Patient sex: M
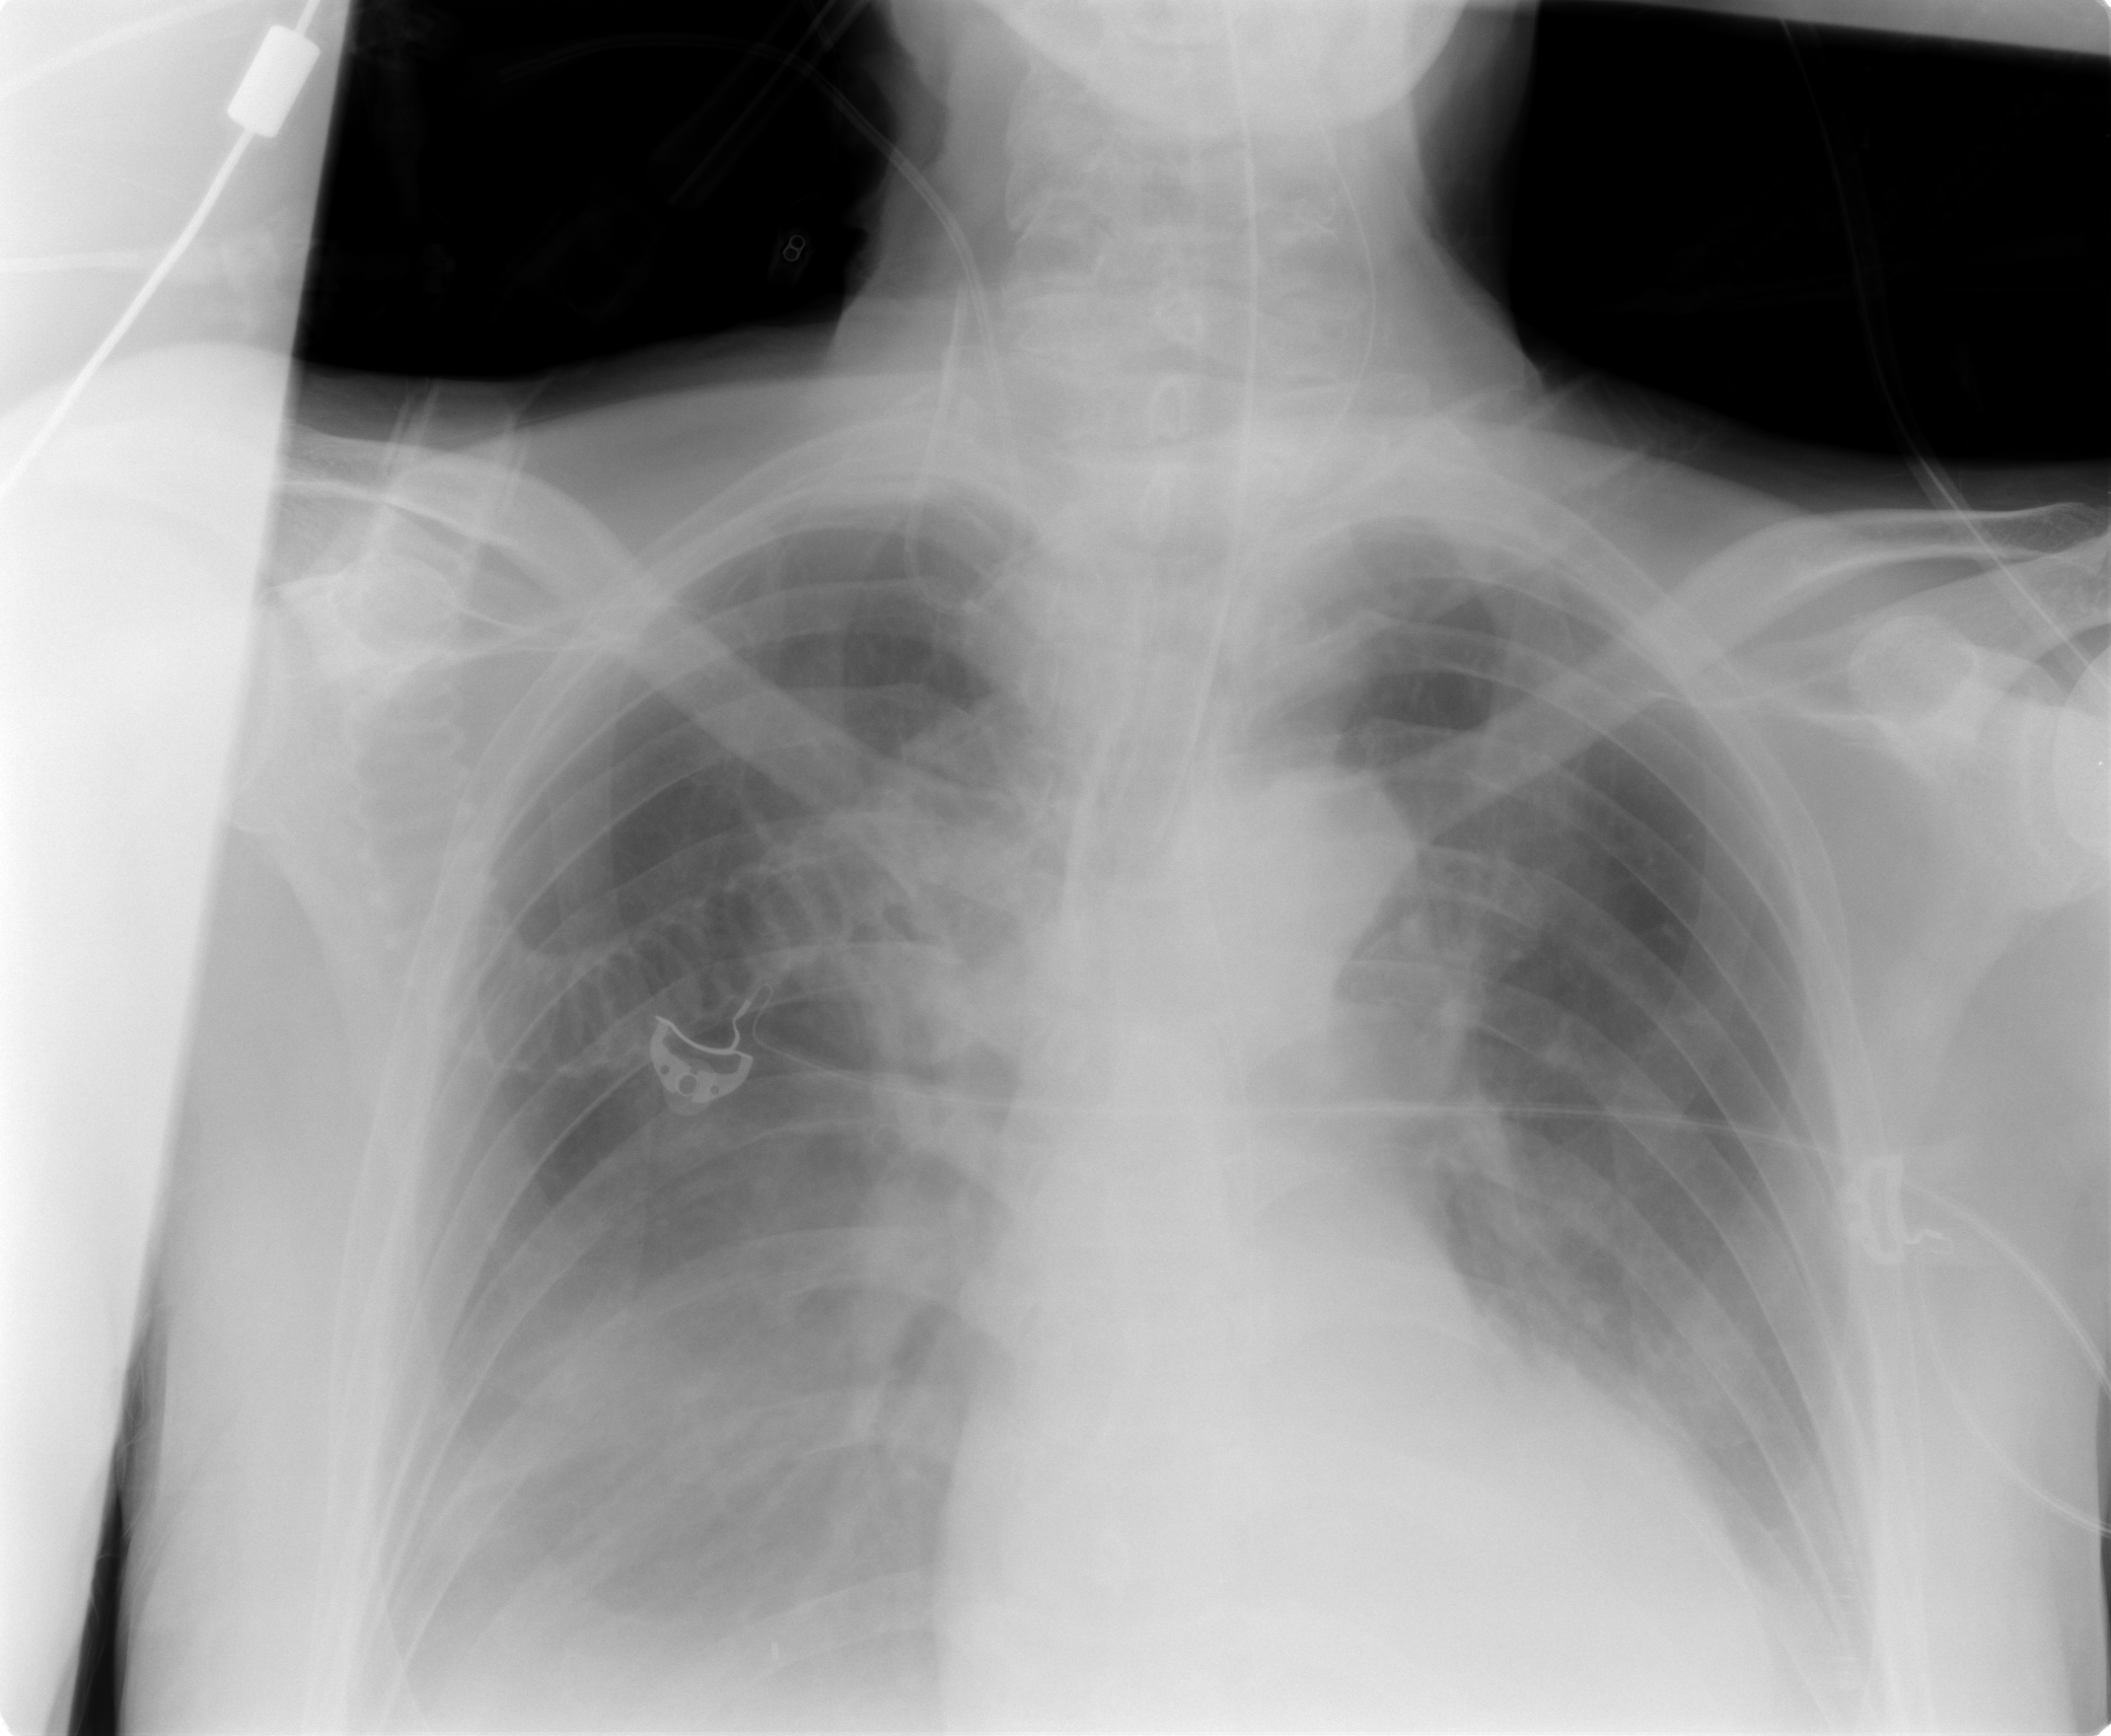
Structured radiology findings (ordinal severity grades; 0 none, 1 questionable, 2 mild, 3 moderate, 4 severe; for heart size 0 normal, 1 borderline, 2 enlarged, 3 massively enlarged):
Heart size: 0
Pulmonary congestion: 0
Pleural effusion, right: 2
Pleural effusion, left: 2
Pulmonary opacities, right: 0
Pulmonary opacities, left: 0
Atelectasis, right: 2
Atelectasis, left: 2